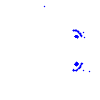
Particle: electron